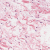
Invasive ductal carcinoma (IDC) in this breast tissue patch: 0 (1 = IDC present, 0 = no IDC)